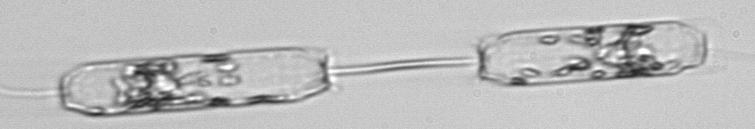
Label: Ditylum_brightwellii